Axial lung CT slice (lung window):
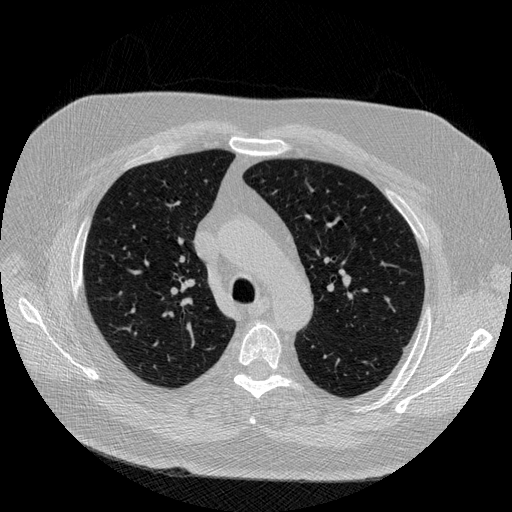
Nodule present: no